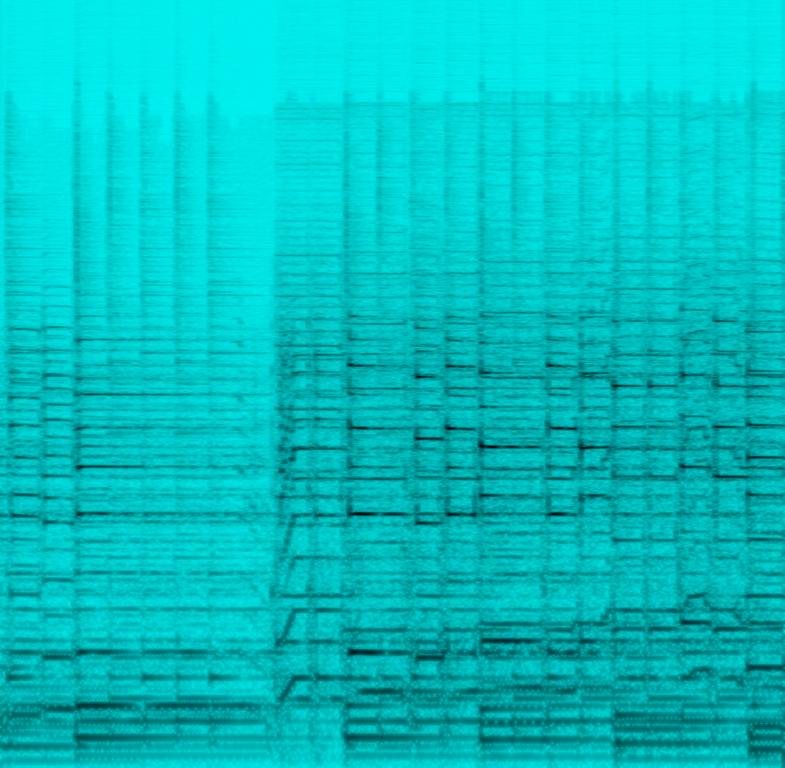
The song is an instrumental. The song is medium tempo with an electric guitar playing lead and distorted guitar rhythm, along with groovy bass line and rock drumming rhythm. The song is exciting and spirited. The song is a classic rock instrumental with poor quality audio.